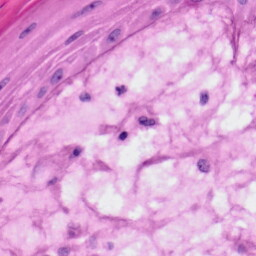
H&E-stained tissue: Skin